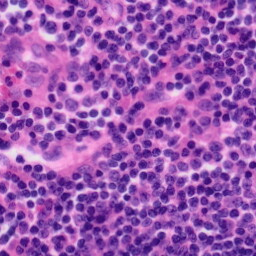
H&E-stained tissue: Tonsil